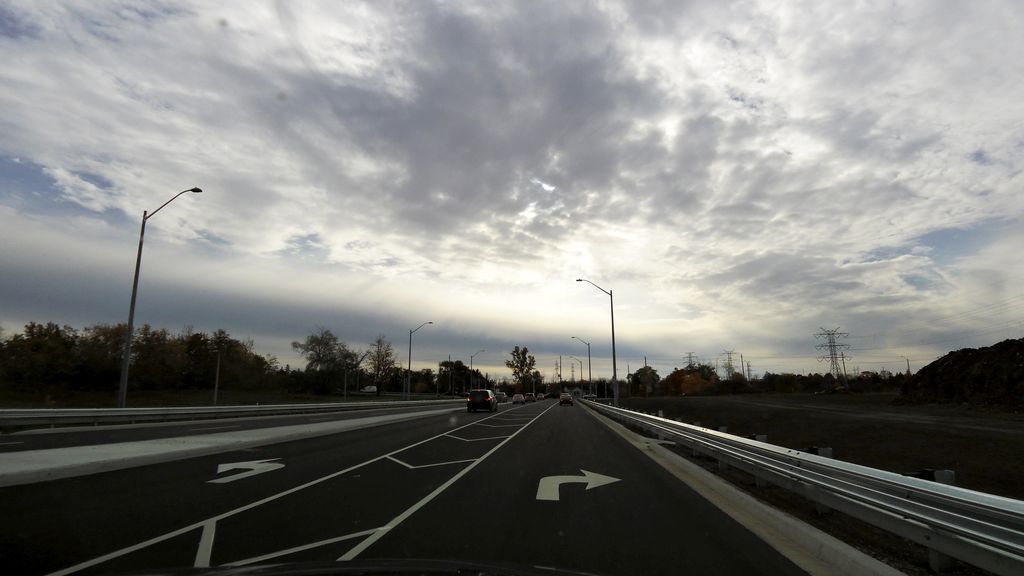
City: hamilton